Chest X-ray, PA view. Patient: 26 years old, sex M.
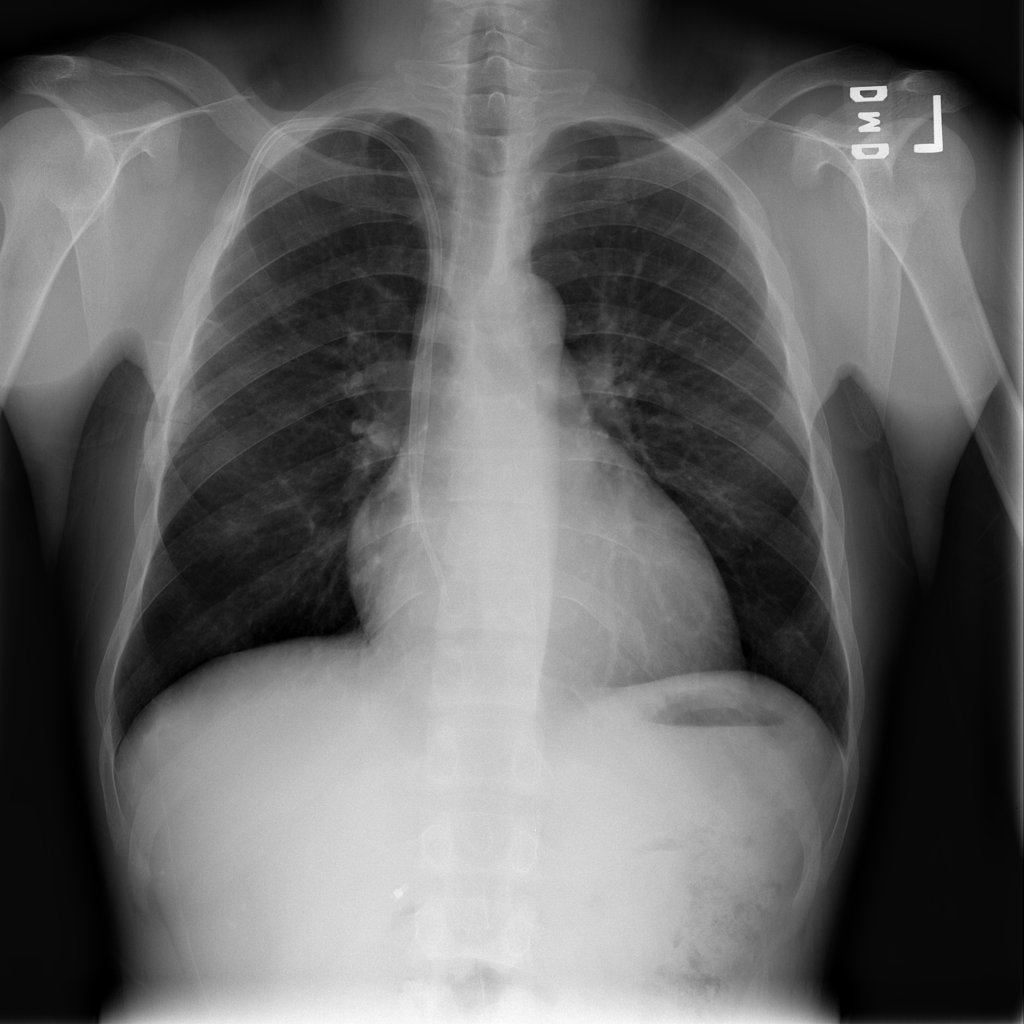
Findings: No Finding